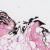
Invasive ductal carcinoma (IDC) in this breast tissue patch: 0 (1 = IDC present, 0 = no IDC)